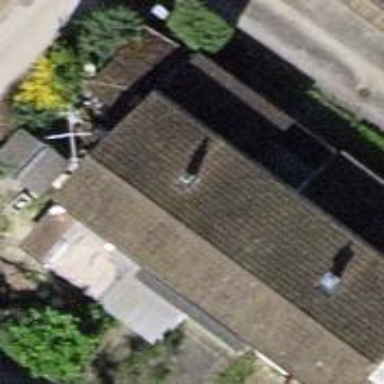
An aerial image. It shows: Simple house.